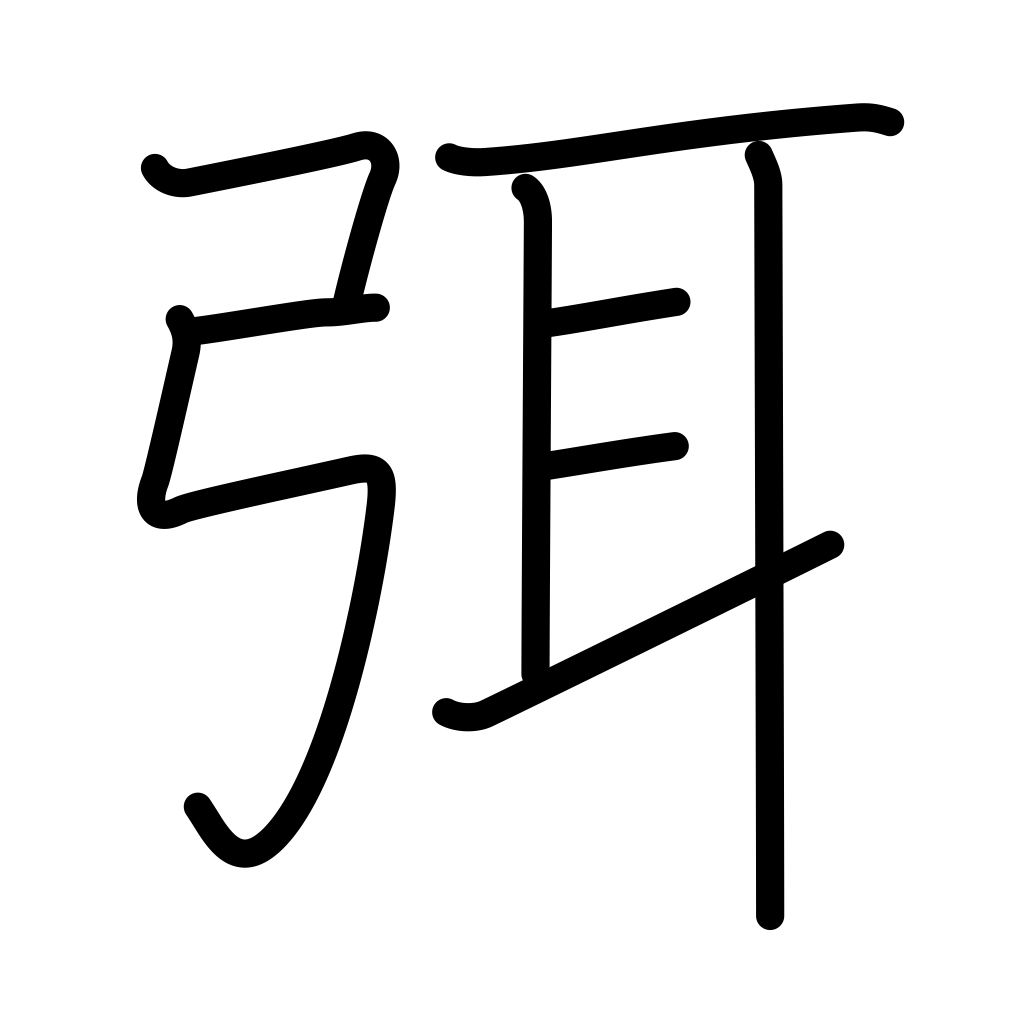
Meaning: stop, cease, notches where drawstring is attached to the bow